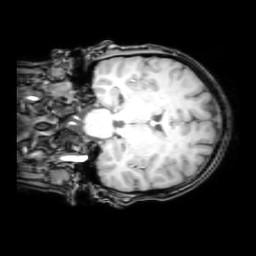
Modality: T1w
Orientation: coronal
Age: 20
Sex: female
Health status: healthy
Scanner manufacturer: philips
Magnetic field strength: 3 T
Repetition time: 0.012 s
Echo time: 0.0037 s